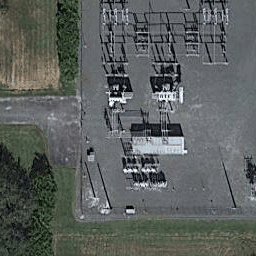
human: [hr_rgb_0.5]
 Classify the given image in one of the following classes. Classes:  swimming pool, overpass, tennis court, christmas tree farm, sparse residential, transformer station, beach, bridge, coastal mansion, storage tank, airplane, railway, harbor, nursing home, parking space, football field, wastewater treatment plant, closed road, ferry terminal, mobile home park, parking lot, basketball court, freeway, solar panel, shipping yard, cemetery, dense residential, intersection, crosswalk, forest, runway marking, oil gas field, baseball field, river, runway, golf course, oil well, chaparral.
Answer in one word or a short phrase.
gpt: transformer station